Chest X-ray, AP view. Patient: 42 years old, sex M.
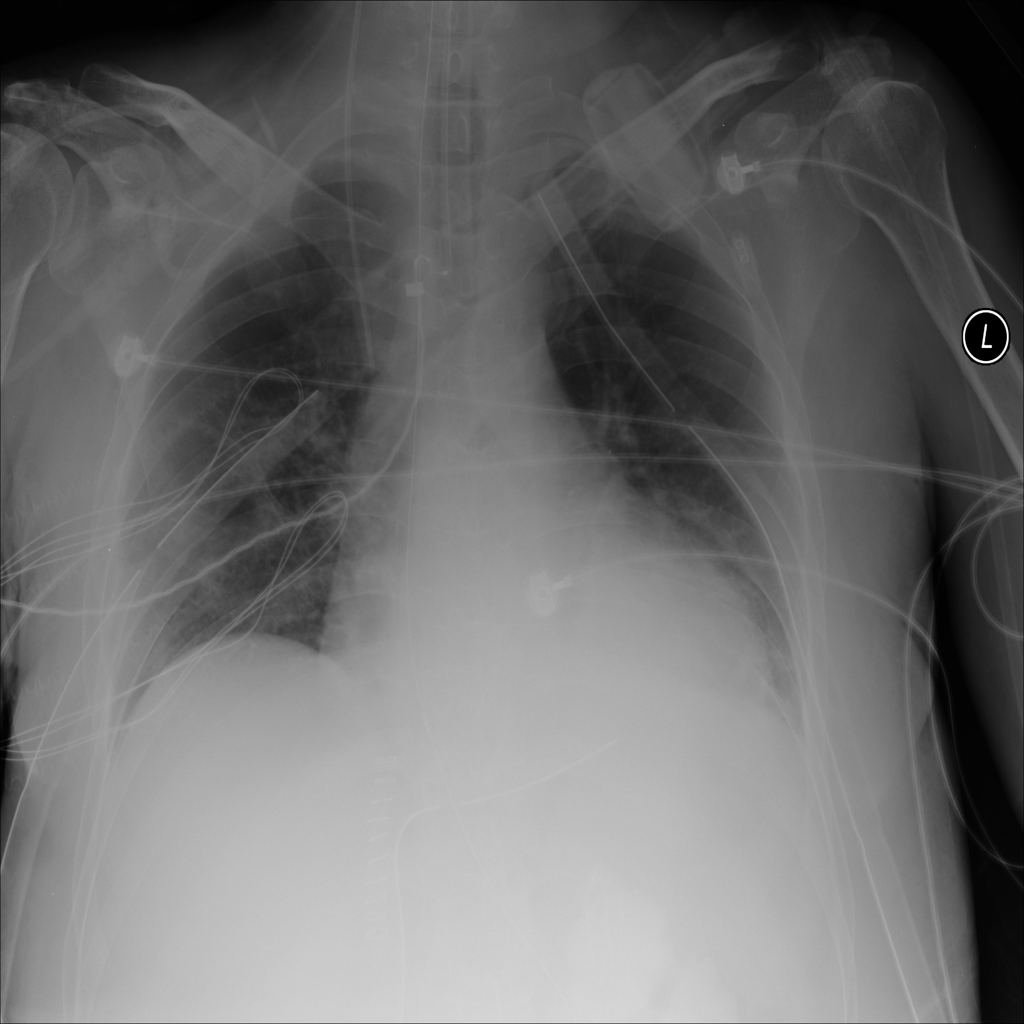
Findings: Atelectasis